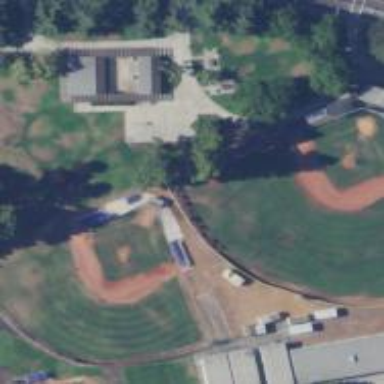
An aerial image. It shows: Baseball pitch on the ground.